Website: lowes
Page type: billing-address
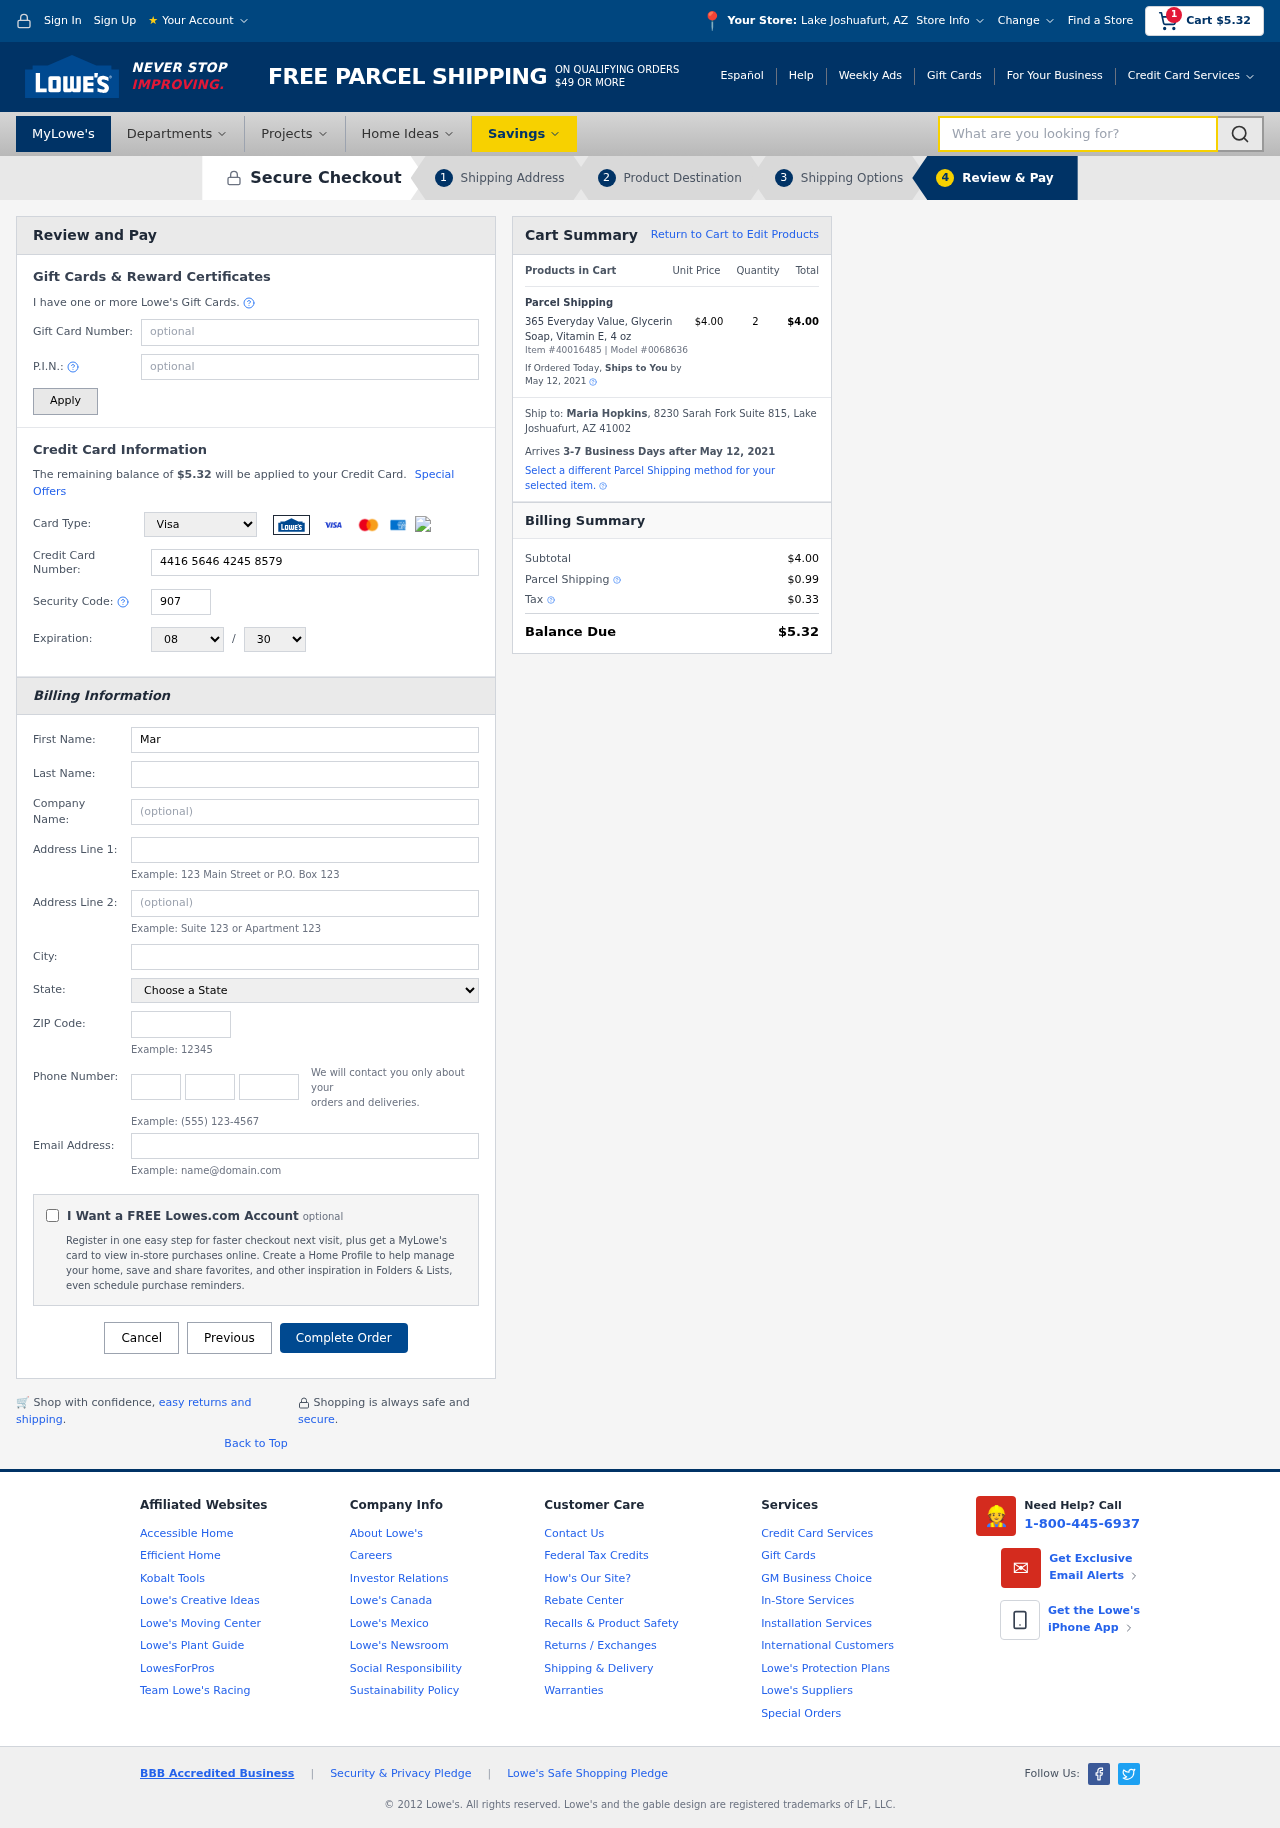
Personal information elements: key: PII_CARD_CVV
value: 907
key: PII_CARD_EXPIRY_MONTH
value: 08
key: PII_CARD_EXPIRY_YEAR
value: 30
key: PII_CARD_NUMBER
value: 4416 5646 4245 8579
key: PII_CARD_TYPE
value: Visa
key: PII_CITY
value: Lake Joshuafurt
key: PII_CITY_STATE
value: Lake Joshuafurt, AZ
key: PII_EMAIL
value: maria_hopkins@hotmail.com
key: PII_FIRSTNAME
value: Maria
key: PII_FULLNAME
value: Maria Hopkins
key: PII_LASTNAME
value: Hopkins
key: PII_PHONE_AREA
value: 358
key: PII_PHONE_PREFIX
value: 463
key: PII_PHONE_SUFFIX
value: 9952
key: PII_POSTCODE
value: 41002
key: PII_STATE
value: Arizona
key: PII_STREET
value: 8230 Sarah Fork Suite 815
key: PII_STREET2
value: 54805 Jimenez Courts Suite 242
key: PII_CITY_STATE_ZIP
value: Lake Joshuafurt, AZ 41002
Product elements: key: PRODUCT1_NAME
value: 365 Everyday Value, Glycerin Soap, Vitamin E, 4 oz
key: PRODUCT1_PRICE
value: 4
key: PRODUCT1_QUANTITY
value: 2
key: PRODUCT_ITEM_NUMBER
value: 40016485
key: PRODUCT_MODEL_NUMBER
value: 0068636
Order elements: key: ORDER_SUBTOTAL
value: $5.32
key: ORDER_TOTAL
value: $5.32
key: ORDER_SHIPPING_DATE
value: May 12, 2021
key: ORDER_SUBTOTAL
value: $4.00
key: ORDER_DELIVERY_DATE
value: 3-7 Business Days after May 12, 2021
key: ORDER_SHIPPING_DATE2
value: May 12, 2021
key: ORDER_SUBTOTAL2
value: $4.00
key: ORDER_SHIPPING_COST
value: $0.99
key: ORDER_TAX
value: $0.33
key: ORDER_TOTAL2
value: $5.32
Search elements: key: HEADER_SEARCH
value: What are you looking for?